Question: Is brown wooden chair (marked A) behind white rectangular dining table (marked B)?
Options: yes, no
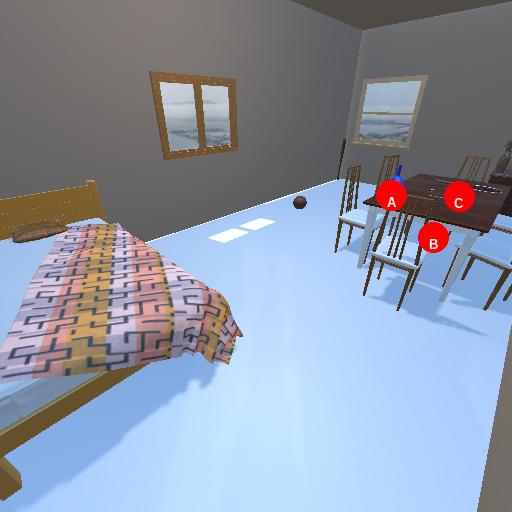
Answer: yes